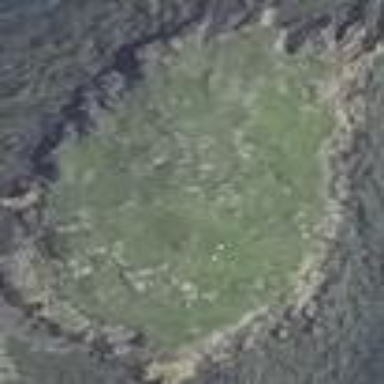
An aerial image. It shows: Islet located along the natural coastline.